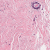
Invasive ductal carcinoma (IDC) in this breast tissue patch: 0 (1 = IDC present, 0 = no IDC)